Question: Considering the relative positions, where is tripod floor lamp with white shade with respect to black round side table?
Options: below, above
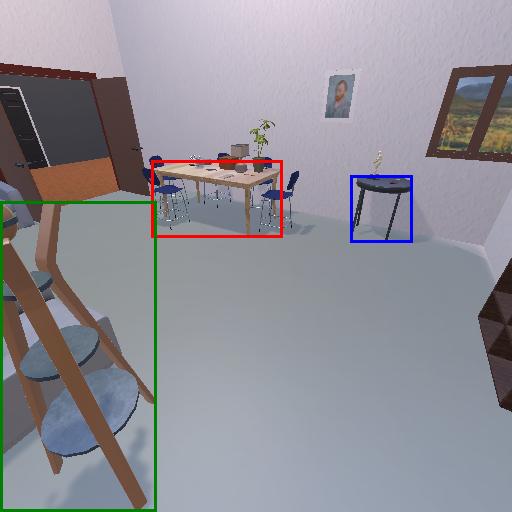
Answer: below